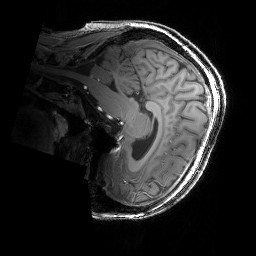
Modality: T1w
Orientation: sagittal
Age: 29
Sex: male
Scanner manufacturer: siemens
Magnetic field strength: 6.98 T
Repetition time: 2.37 s
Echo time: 0.00231 s